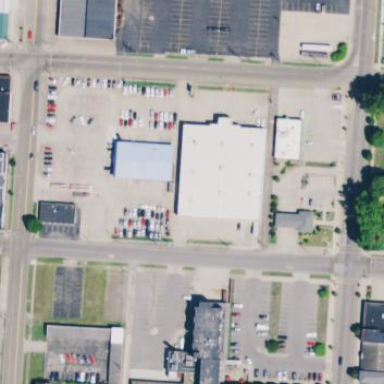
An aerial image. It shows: Building that houses car shop.